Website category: phone
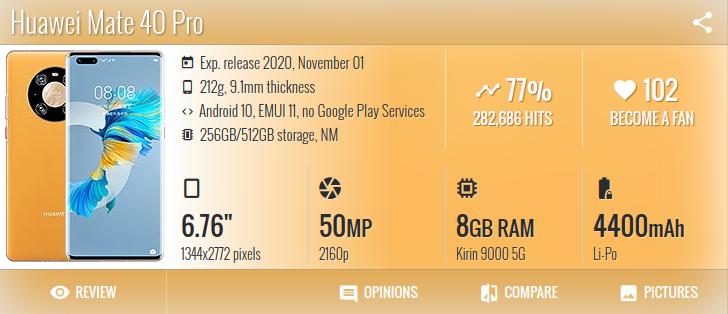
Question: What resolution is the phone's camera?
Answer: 2160p

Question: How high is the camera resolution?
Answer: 2160p

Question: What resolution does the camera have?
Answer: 2160p

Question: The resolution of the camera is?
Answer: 2160p

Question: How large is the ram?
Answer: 8 GB RAM

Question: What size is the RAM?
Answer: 8 GB RAM

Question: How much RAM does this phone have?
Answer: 8 GB RAM

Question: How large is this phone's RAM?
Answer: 8 GB RAM

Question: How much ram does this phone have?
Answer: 8 GB RAM

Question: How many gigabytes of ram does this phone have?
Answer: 8 GB RAM

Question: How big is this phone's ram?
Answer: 8 GB RAM

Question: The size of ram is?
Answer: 8 GB RAM

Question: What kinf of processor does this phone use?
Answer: Kirin 9000 5G

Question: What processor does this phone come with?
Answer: Kirin 9000 5G

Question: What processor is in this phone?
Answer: Kirin 9000 5G

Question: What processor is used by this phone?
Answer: Kirin 9000 5G

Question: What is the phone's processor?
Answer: Kirin 9000 5G

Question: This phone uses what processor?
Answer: Kirin 9000 5G

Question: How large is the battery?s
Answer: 4400 mAh

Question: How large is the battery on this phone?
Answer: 4400 mAh

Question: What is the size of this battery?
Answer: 4400 mAh

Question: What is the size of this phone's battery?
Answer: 4400 mAh

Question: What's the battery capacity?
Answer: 4400 mAh

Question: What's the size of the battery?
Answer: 4400 mAh

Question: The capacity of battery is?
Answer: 4400 mAh